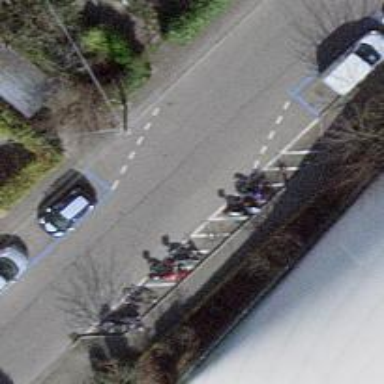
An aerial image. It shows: Bicycle parking facility.